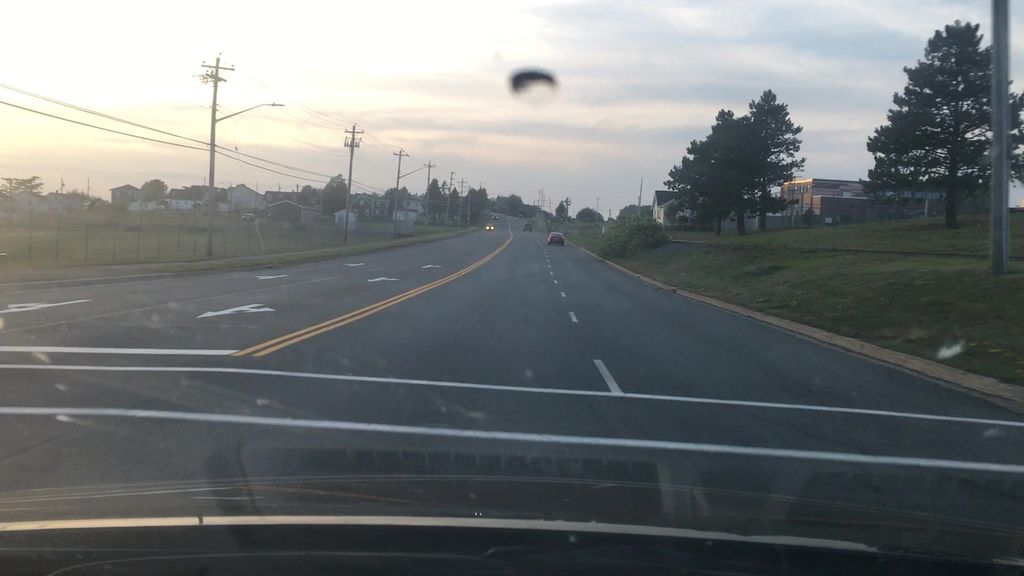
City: halifax